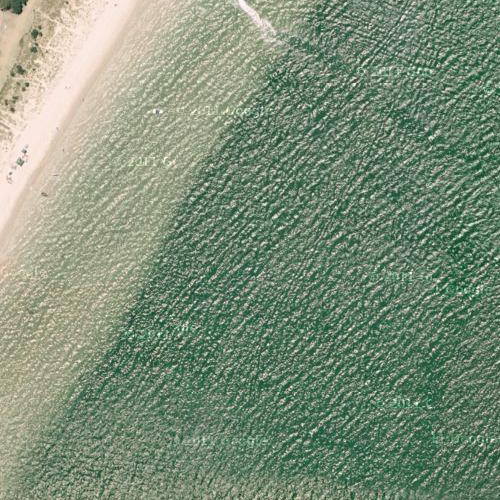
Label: sydney